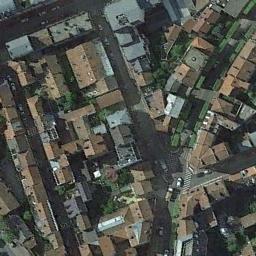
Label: dense_residential